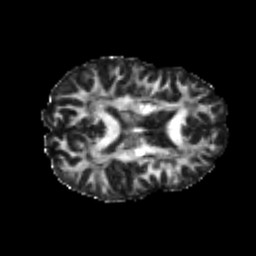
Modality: FA
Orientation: axial
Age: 24
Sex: female
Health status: healthy
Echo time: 0.074 s